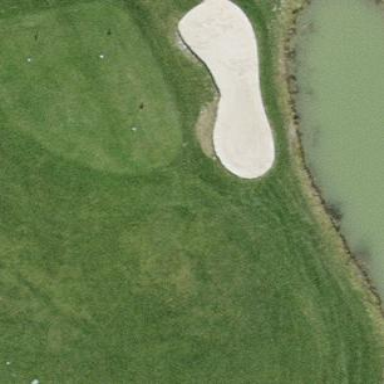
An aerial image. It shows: Golf green.